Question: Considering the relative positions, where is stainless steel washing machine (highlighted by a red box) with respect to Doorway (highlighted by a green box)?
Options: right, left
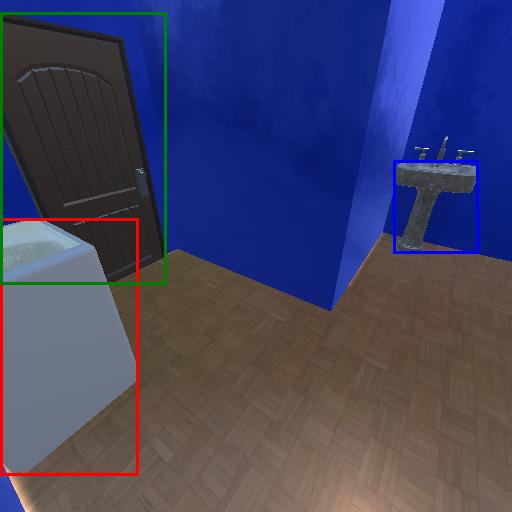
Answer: right